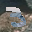
Label: 3